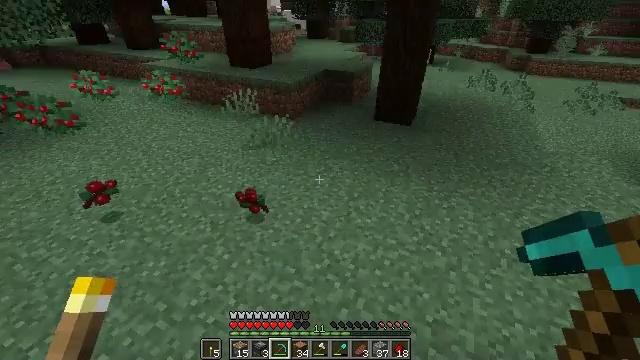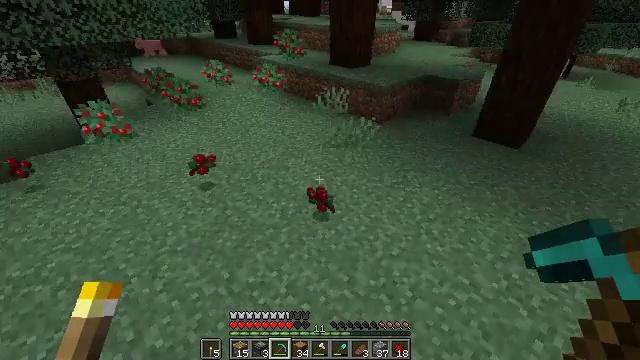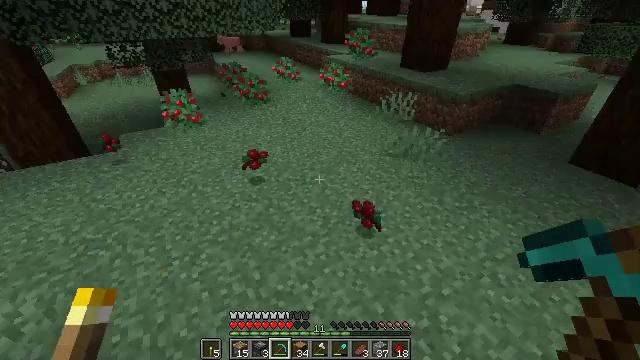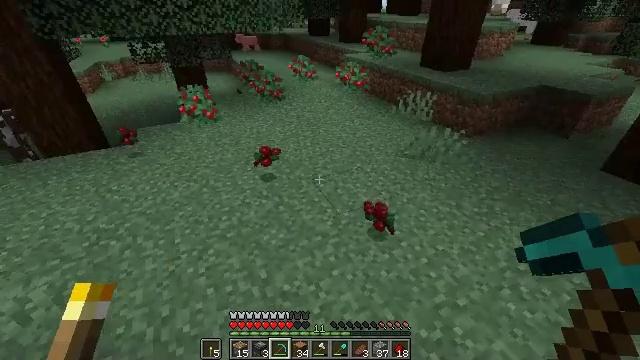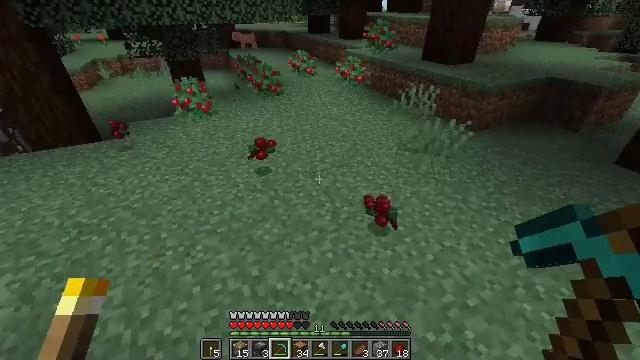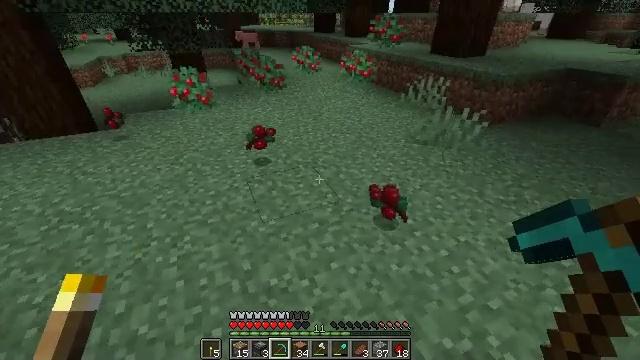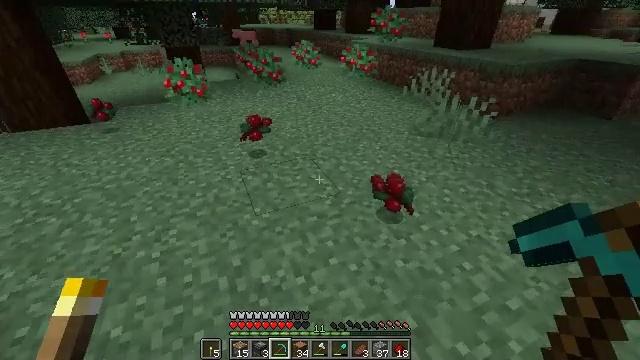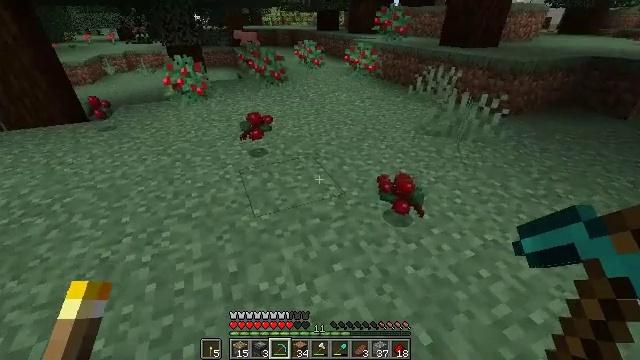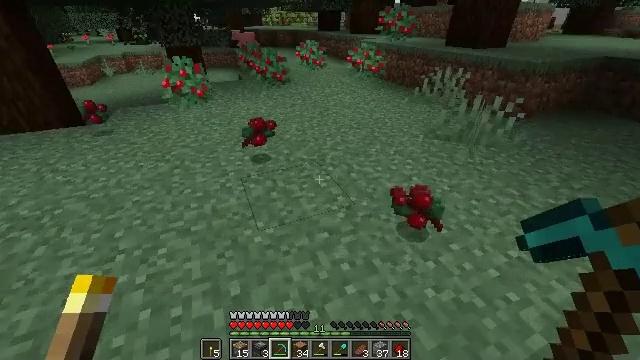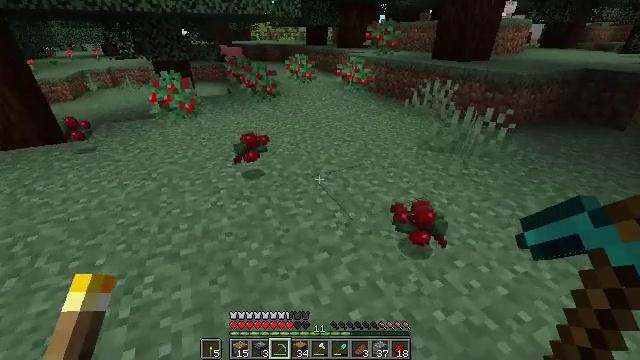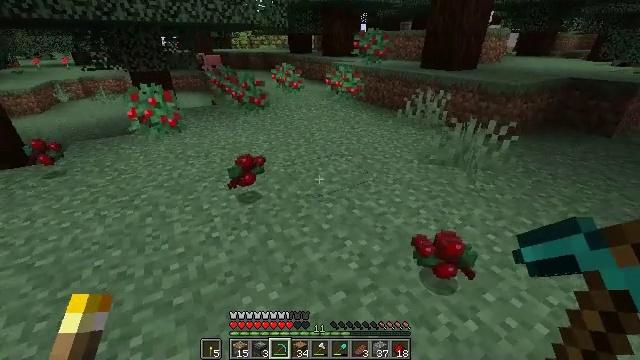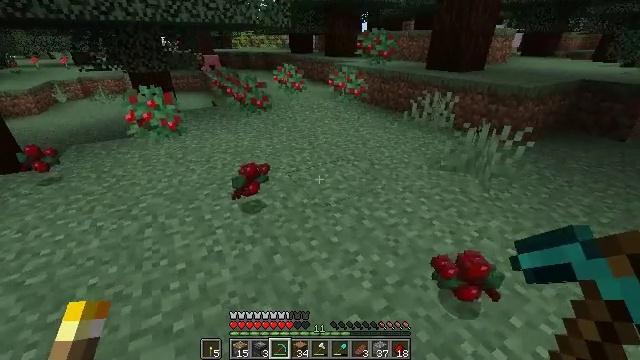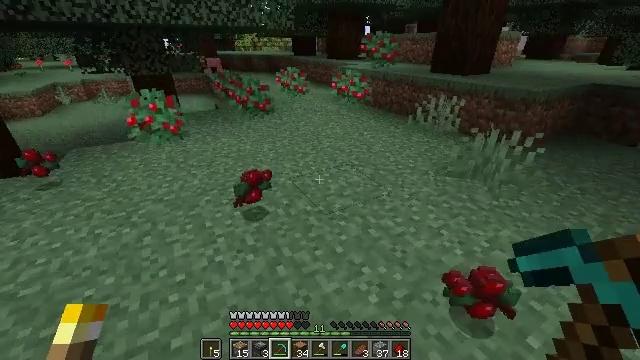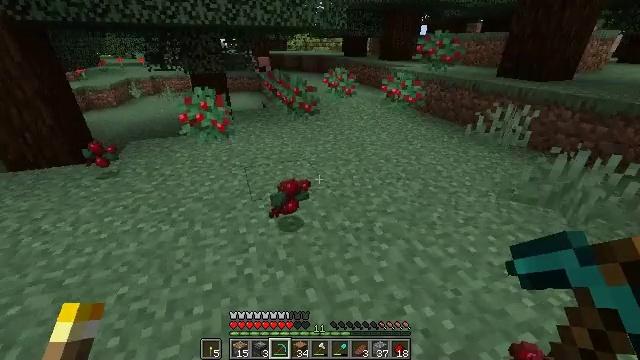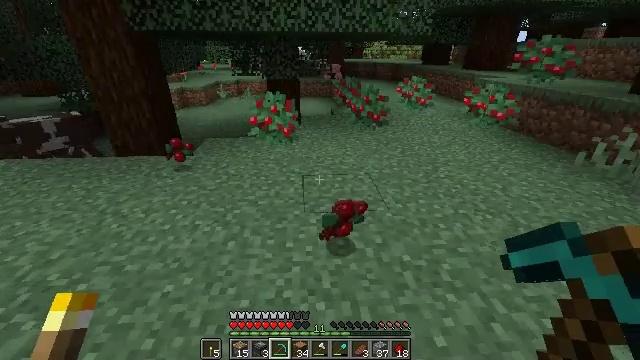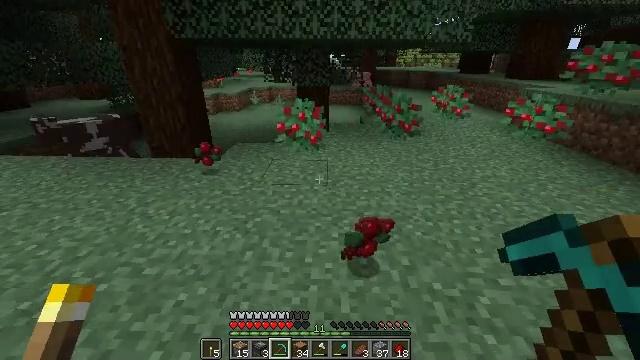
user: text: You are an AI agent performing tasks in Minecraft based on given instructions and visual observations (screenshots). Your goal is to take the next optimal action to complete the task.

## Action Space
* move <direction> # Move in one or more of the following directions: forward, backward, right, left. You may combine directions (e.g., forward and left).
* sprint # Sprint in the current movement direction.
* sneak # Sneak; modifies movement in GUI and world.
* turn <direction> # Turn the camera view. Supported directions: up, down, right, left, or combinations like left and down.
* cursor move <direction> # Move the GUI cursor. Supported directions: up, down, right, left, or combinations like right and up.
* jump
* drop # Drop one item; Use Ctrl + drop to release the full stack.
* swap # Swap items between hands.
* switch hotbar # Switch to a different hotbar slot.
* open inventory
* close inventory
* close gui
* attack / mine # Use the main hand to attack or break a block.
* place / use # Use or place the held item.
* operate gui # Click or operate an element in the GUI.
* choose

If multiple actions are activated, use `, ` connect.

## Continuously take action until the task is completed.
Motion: motion action
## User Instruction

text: Clear the sweet berry bush to collect the sweet berries.
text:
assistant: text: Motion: move forward, turn left
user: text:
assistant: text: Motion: move forward, turn left
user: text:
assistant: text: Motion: move forward, turn left
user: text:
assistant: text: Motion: move forward
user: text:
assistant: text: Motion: move forward, turn left
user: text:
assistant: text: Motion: move forward
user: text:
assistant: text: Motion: move forward and move left
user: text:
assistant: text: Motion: move forward and move left
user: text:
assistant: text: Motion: move forward and move left, turn right and up
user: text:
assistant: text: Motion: move forward and move left, turn right and up
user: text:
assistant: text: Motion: move forward
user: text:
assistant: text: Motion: move forward
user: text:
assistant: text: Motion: move forward, turn left
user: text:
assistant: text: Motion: move forward, turn left and up
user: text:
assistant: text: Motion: move forward, turn left and up
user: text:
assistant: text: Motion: move forward
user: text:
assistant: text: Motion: move forward, turn left and up
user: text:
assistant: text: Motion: move forward, turn left and up
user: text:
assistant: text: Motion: move forward, turn left
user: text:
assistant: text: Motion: move forward, turn left
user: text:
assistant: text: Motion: move forward
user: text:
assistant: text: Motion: move forward
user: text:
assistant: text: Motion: move forward
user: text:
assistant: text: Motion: move forward
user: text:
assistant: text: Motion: no_op
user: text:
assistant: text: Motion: turn right and down
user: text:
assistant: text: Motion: turn right and down
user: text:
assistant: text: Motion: turn right and down
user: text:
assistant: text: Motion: turn right
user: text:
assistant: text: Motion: attack / mine